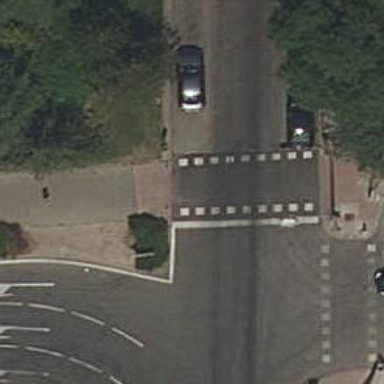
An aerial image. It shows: Crossing with traffic signals.